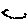
Label: cloud